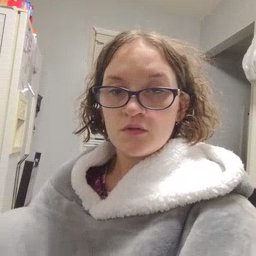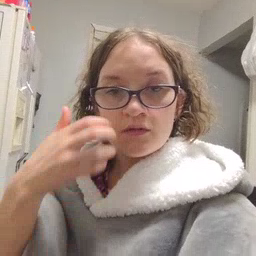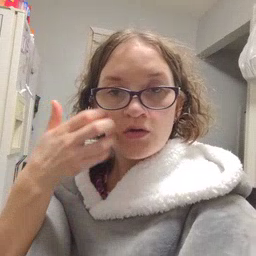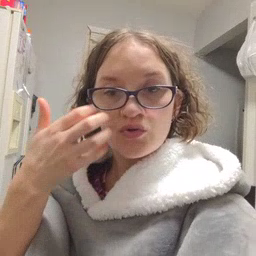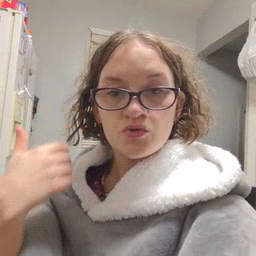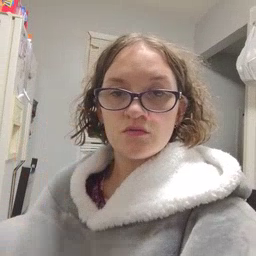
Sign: tiger